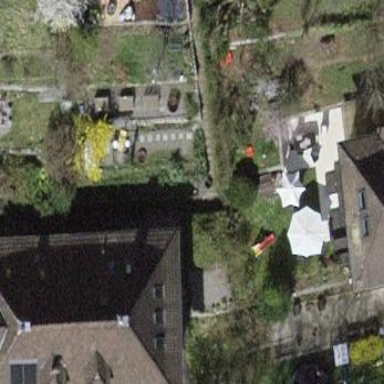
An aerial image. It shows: Semi-detached house.